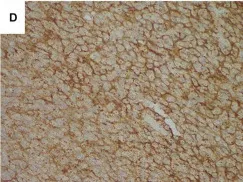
Diffuse perinuclear epithelial membrane antigen (EMA) immunoreactivity suggestive of ependymal differentiation (x200).
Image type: pathology (immunostaining)